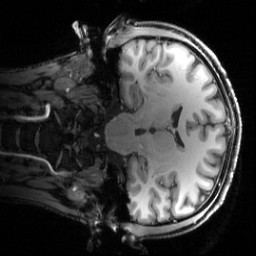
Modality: T1w
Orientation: coronal
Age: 29
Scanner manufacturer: siemens
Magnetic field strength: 3 T
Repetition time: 2.5 s
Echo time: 0.00444 s